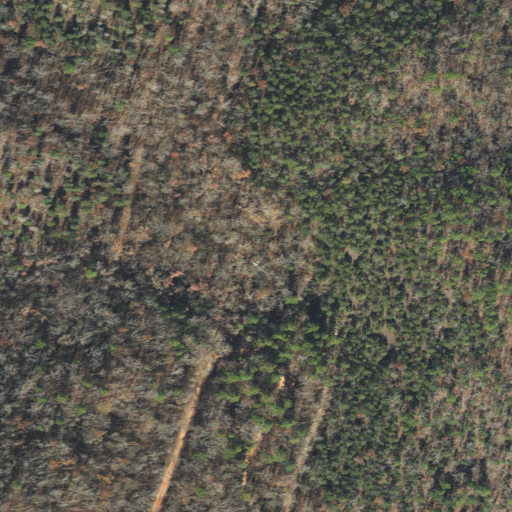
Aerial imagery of valley in Arkansas named Big Spring Hollow containing deciduous forest, mixed forest, and open development